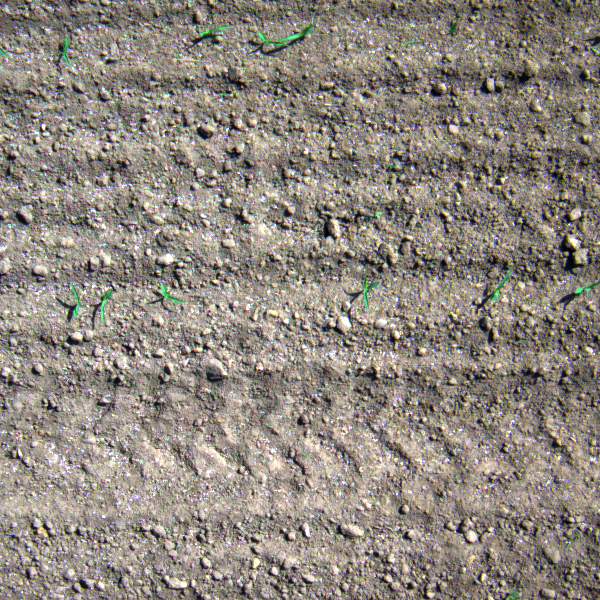
Acquisition date: 2023-05-25
Tile: 0114
Annotated plant instances:
label: maize
label: amaranth
label: maize
label: maize
label: maize
label: maize
label: maize
label: maize
label: maize
label: maize
label: maize
label: maize
label: weed_other
label: weed_other
label: weed_other
label: weed_other
label: weed_other
label: weed_other
label: weed_other
label: weed_other
label: barnyard_grass
label: weed_other
label: amaranth
label: weed_other
label: barnyard_grass
label: weed_other
label: weed_other
label: weed_other